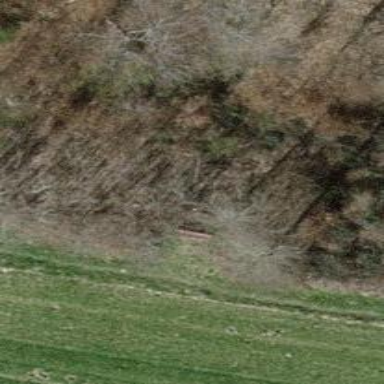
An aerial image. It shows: Bench.